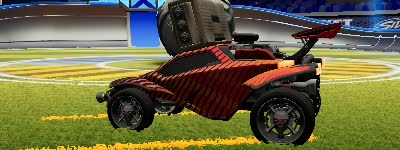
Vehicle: octane